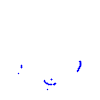
Particle: kaon